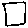
Label: square